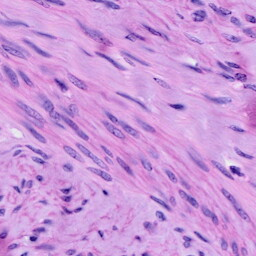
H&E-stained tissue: Cervix